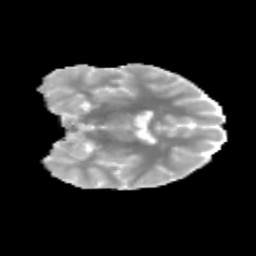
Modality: MD
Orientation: coronal
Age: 12
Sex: female
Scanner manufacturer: siemens
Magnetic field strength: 3 T
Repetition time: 3.8 s
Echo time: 0.07 s